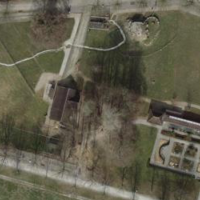
EUNIS habitat code: 53
Species observed at this site:
Corvus corone
Ballota nigra